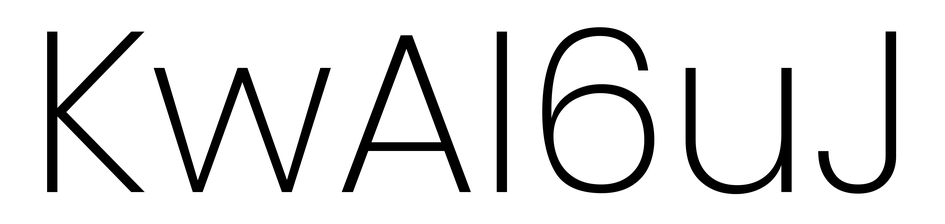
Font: Poppins-ExtraLight